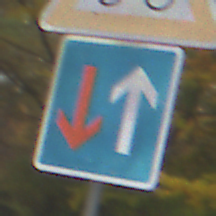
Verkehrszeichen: VorrangVorGegenverkehr
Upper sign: RadverkehrLinks
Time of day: Midday
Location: Outdoor (Nature)
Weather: Overcast
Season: Autumn
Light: Natural